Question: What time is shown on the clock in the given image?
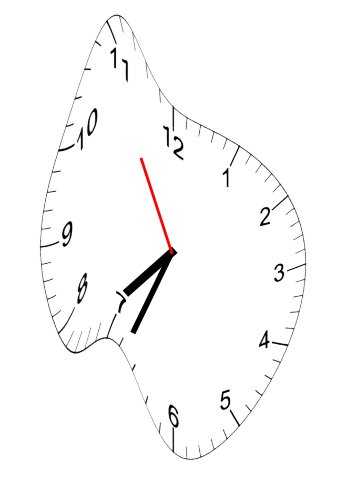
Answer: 07:33:55